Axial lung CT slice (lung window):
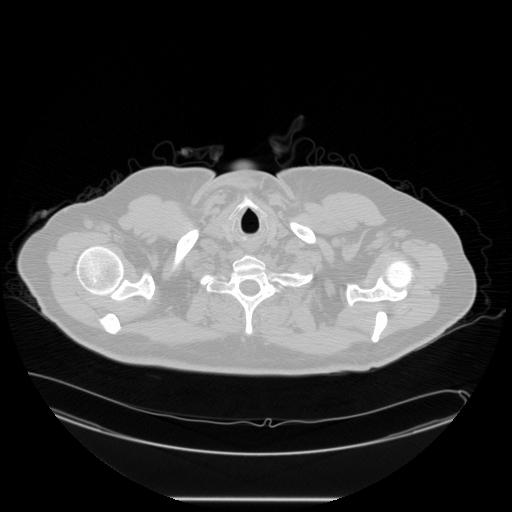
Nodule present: no